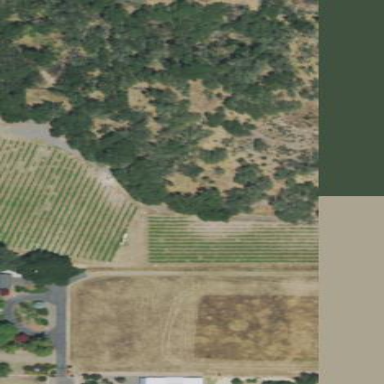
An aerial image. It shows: Vineyard with wine grapes as the crop.